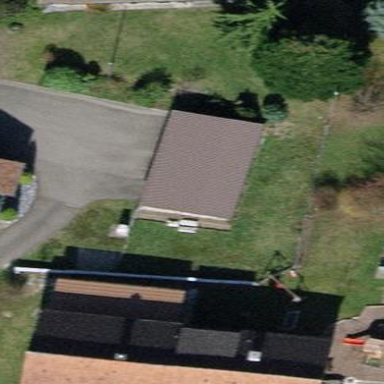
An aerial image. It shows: Garage building.